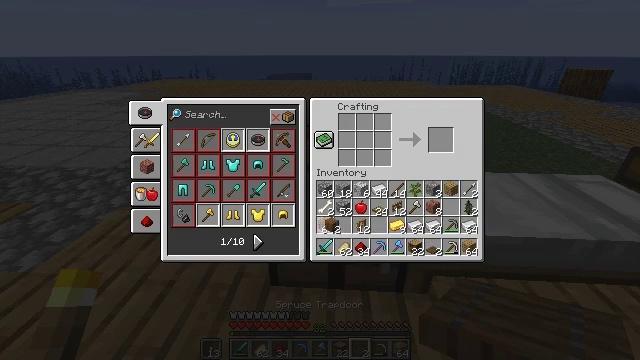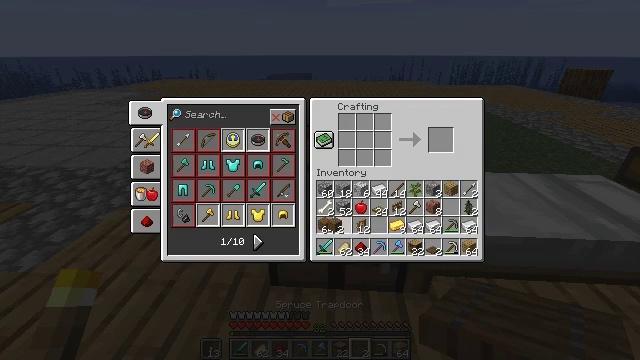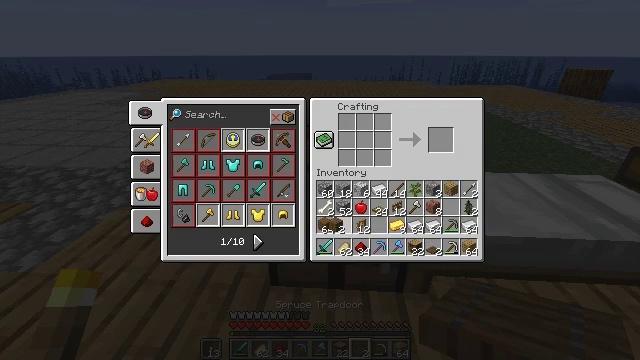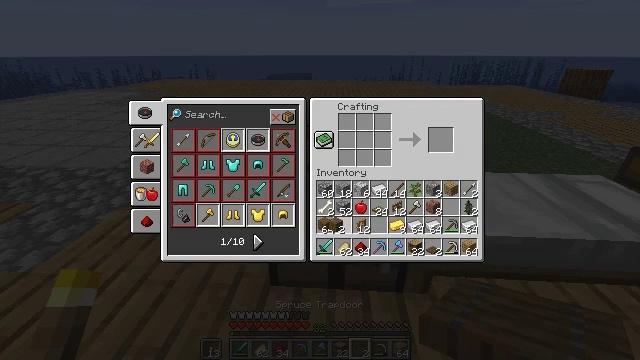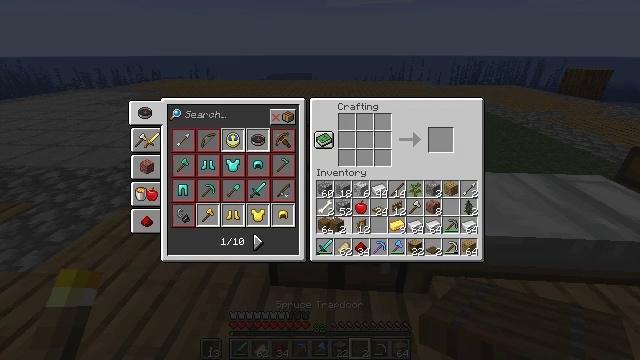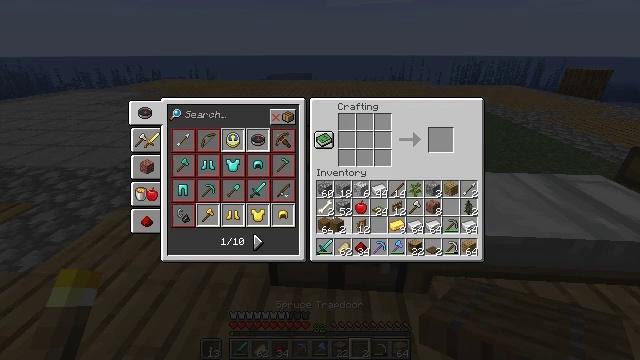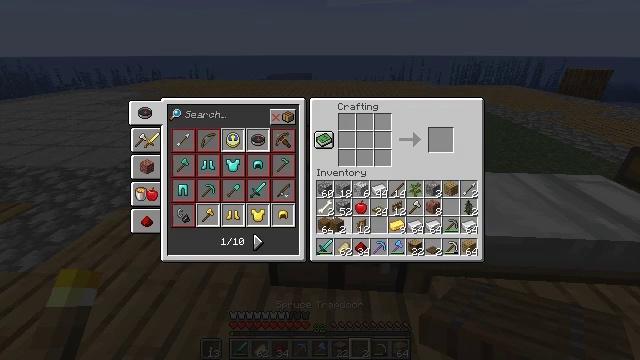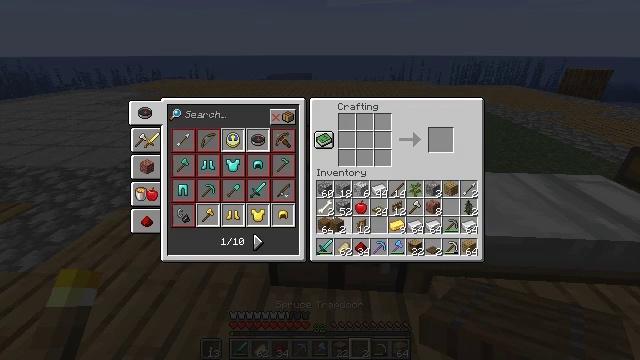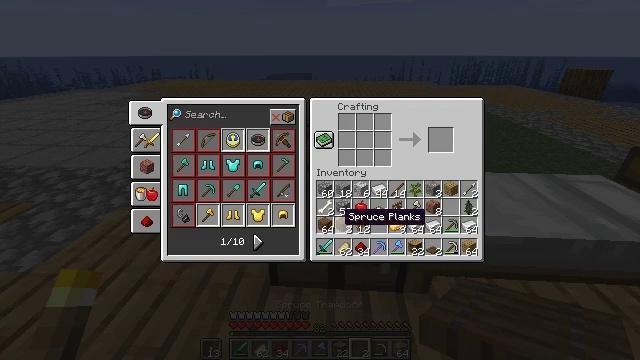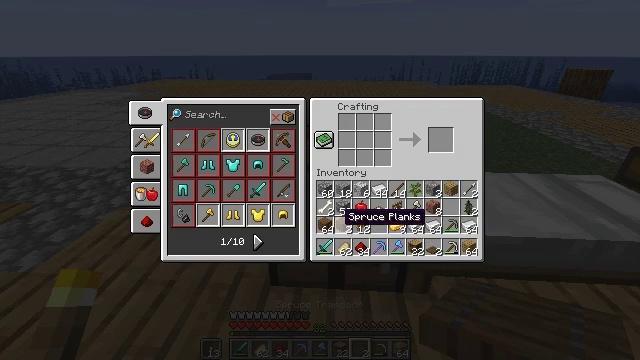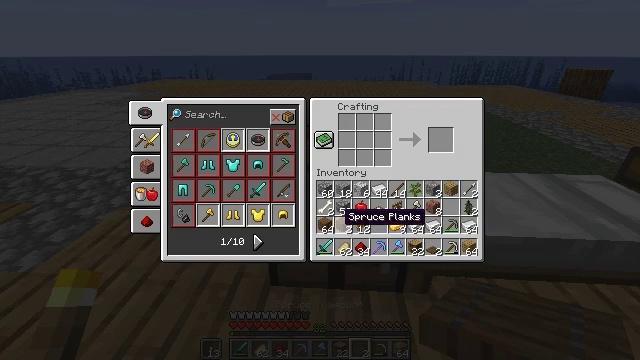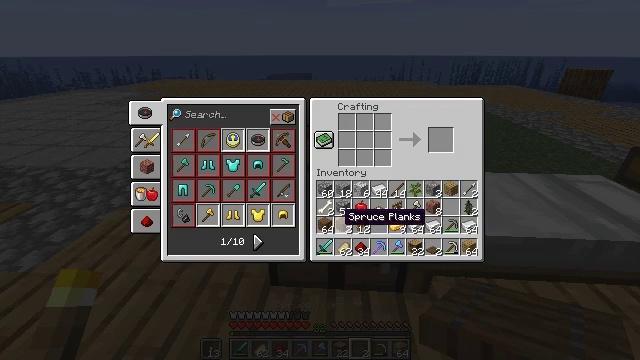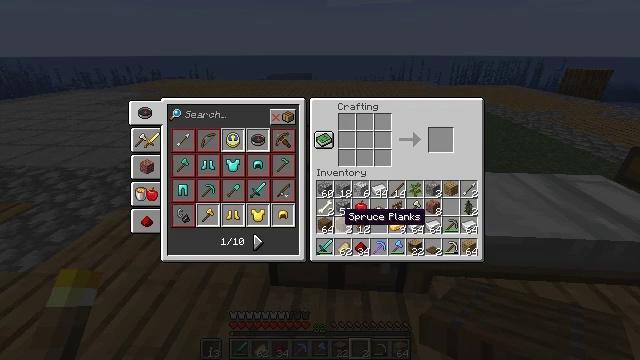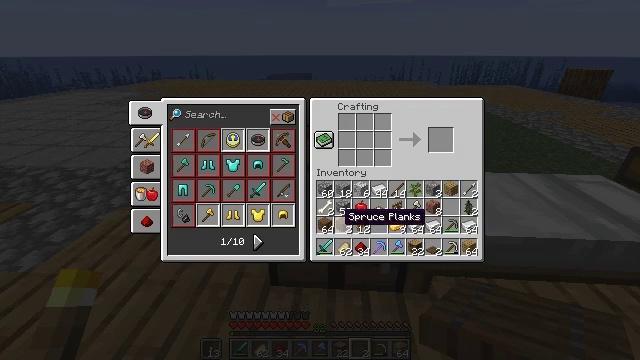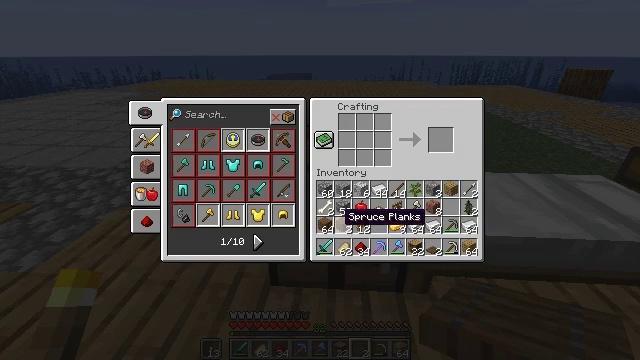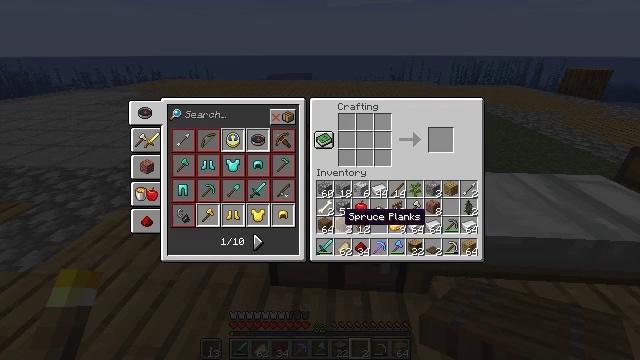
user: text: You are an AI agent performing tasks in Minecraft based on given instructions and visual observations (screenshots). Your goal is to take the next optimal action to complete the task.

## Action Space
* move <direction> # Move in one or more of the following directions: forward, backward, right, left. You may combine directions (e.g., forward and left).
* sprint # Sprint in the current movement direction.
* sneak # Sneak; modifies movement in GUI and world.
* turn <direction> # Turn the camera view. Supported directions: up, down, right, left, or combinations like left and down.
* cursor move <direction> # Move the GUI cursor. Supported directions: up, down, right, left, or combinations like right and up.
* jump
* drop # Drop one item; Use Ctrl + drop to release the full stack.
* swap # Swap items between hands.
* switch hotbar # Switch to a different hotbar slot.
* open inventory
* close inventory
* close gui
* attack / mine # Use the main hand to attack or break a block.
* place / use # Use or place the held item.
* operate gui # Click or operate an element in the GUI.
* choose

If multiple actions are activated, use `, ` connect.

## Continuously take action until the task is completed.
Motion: motion action
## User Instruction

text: Break the oak trapdoor to collect it.
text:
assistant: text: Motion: no_op
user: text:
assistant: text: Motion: no_op
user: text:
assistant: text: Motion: no_op
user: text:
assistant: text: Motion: operate gui
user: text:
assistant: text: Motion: operate gui
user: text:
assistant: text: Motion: operate gui
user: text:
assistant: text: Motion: operate gui
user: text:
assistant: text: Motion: no_op
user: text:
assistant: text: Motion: no_op
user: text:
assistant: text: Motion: no_op
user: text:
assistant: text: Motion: no_op
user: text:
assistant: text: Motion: no_op
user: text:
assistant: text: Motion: no_op
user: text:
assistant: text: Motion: no_op
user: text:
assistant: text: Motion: no_op
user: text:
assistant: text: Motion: no_op
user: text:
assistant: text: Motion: no_op
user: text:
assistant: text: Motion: no_op
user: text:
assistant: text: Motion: close gui
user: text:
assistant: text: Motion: no_op
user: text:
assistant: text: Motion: no_op
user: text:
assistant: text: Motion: no_op
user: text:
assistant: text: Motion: no_op
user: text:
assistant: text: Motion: turn left
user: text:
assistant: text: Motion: turn left
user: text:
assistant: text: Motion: turn left
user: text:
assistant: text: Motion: turn left
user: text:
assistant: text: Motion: turn left
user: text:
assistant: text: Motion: turn left
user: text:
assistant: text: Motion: move forward, turn left